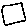
Label: square